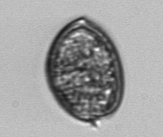
Label: Prorocentrum_micans